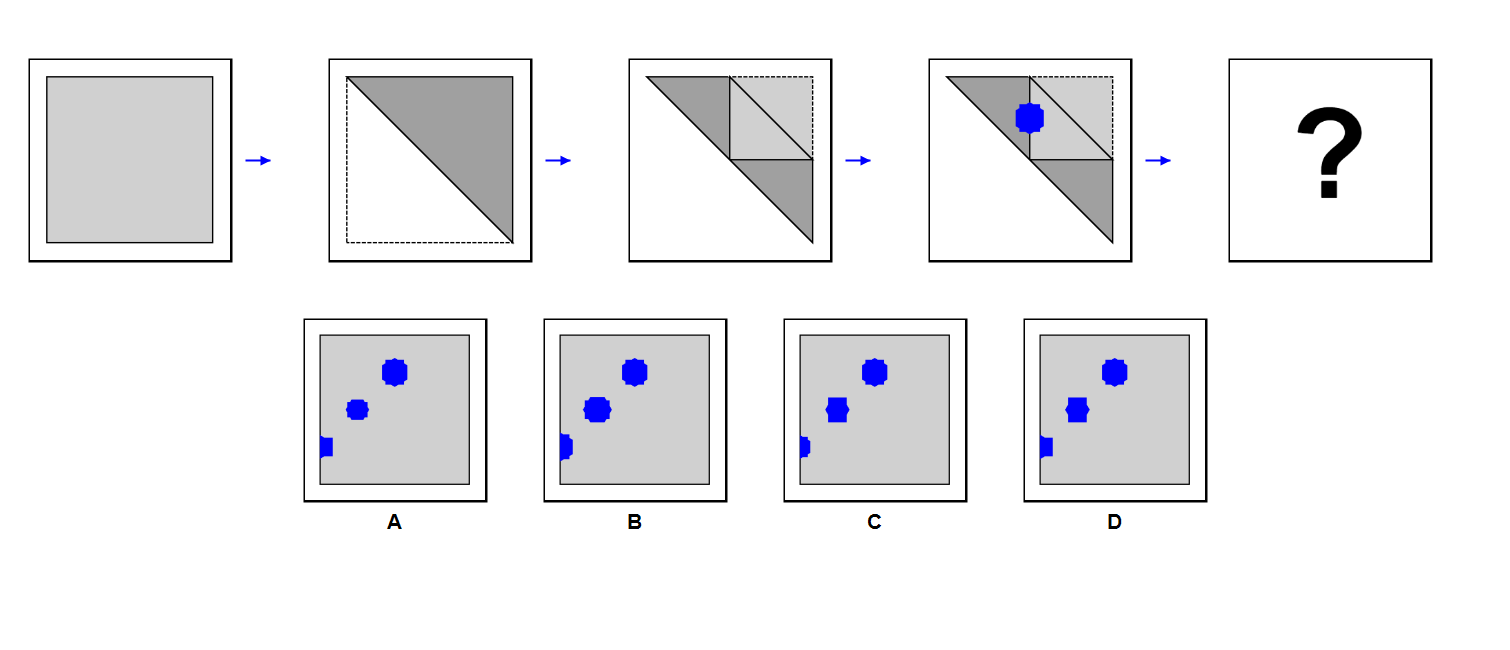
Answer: B